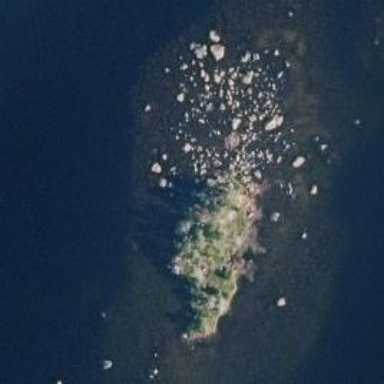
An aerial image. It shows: Islet.